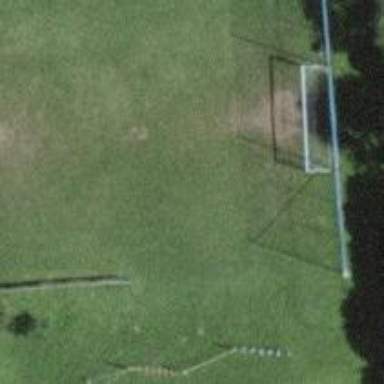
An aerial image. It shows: Soccer pitch for outdoor sports and leisure activities.